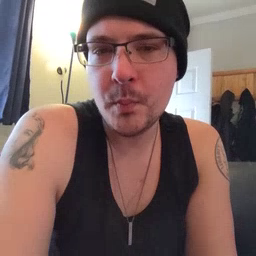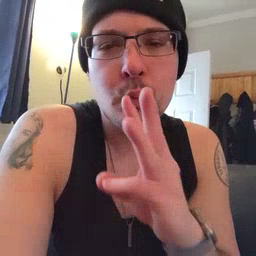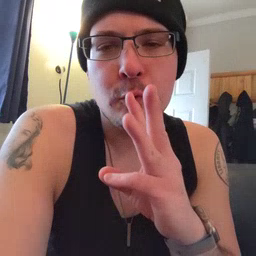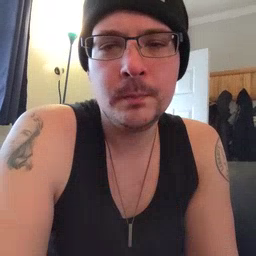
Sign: water